Current action and preconditions to check: trajectory_clear

Your task: For each precondition in the list above, predict whether it will hold at this action.

Consider the current scene as observed from the mobile robot's camera, and analyze the predicted future states of all dynamic agents (e.g., people, animals, vehicles, or any moving entities) within the NEXT SECOND.

IMPORTANT: Only answer "very likely" if you are absolutely certain—based on strong, clear evidence—that a dynamic agent will violate the precondition in the predicted future state. Do NOT answer "very likely" for unlikely, ambiguous, or low-probability risks.

Ask yourself for each precondition: Is there a high probability, with clear and convincing evidence, that the predicted future states of any dynamic agent will interfere with the predicted future state of the currently executing action within the NEXT SECOND, causing that precondition to fail?

Assess the risk level based on these predictions. Use "likely" or "very likely" if motions create a clear risk of interference.

Use "neutral" or "improbable" if agents are nearby but their predicted paths are clearly diverging or non-conflicting.

Failure Risk Categories: "very improbable", "improbable", "neutral", "likely", "very likely"

Answer Format: Output ONLY the probability_of_failure value from these categories: "very improbable", "improbable", "neutral", "likely", "very likely"

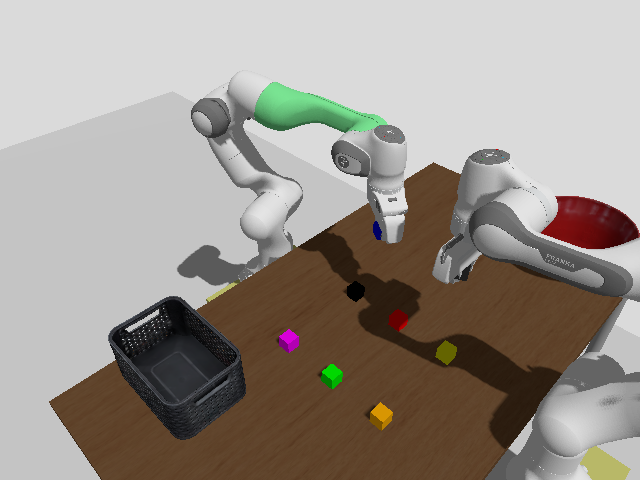

Answer: improbable